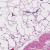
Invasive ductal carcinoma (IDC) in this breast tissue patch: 0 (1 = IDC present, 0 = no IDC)